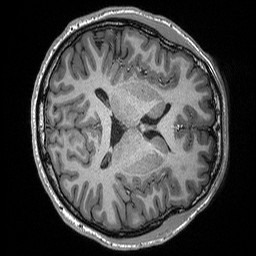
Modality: T1w
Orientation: axial
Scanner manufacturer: siemens
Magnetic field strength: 3 T
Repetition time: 2.3 s
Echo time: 0.00298 s